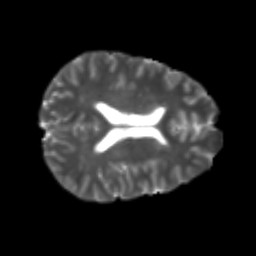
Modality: T2w
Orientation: axial
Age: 23
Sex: male
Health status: healthy
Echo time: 0.074 s